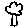
Label: tree